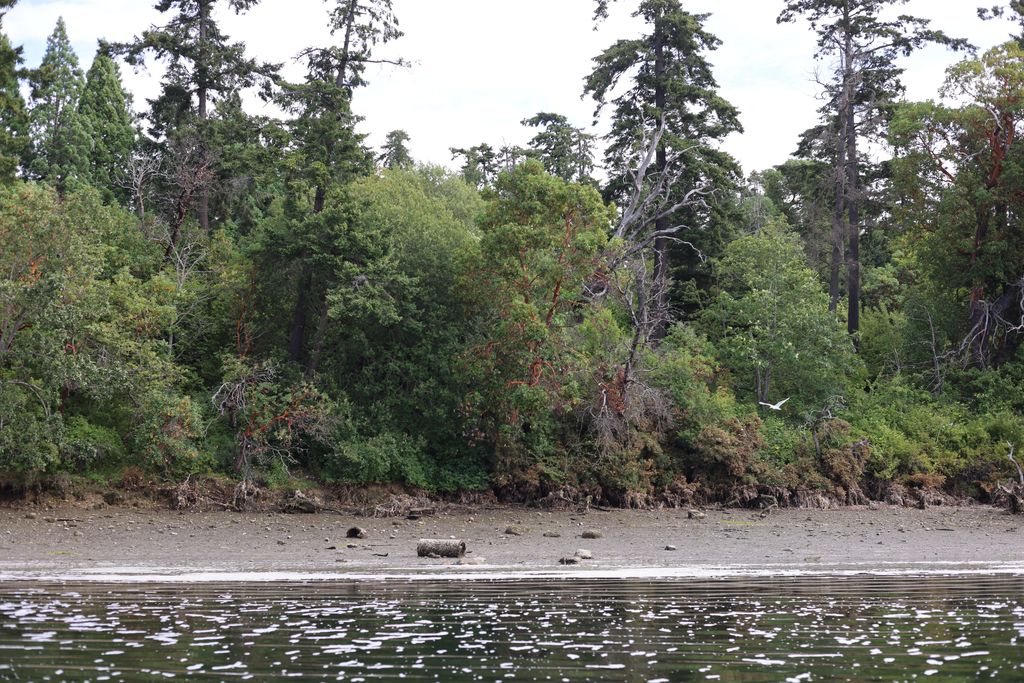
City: victoria